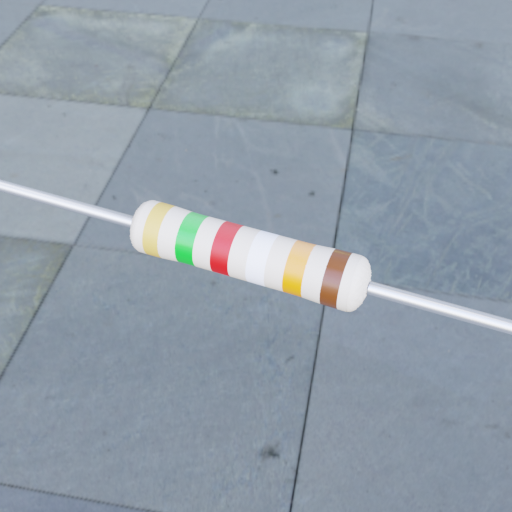
Resistor colour bands (in order): gold, green, red, white, orange, brown